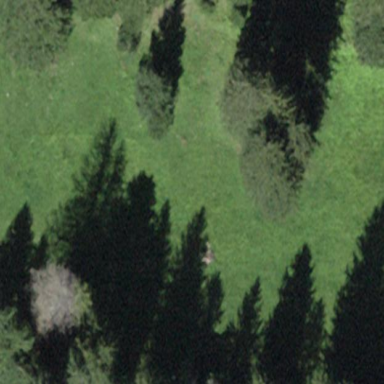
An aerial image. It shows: Beautiful meadow.